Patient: sex M, age 29
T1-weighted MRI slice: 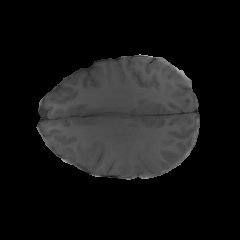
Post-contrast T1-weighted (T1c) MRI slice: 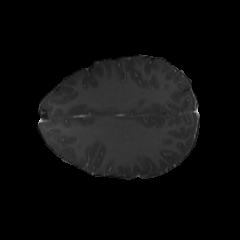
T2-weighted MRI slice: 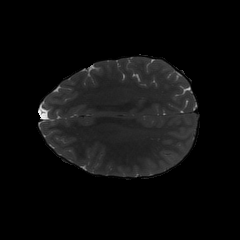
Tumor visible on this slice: no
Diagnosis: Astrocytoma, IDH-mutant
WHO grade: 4